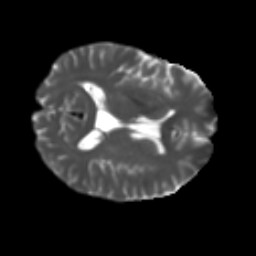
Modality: T2w
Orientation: axial
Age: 40
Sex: male
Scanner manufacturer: ge
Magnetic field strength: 3 T
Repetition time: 7.8 s
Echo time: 0.0609 s